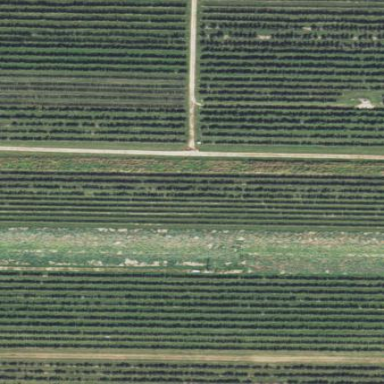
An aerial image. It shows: Orchard.